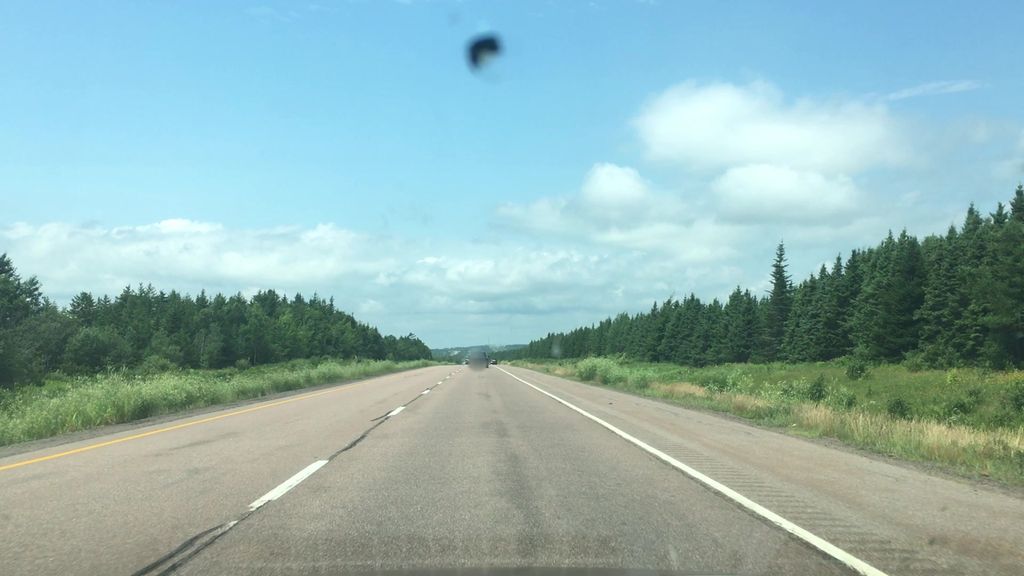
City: charlottetown